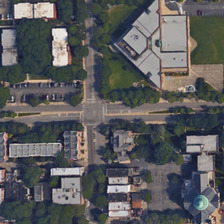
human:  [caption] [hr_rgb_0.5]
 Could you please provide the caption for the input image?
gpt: many green trees and buildings are in a school .

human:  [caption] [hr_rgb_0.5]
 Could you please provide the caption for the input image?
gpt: many green trees and buildings are in a school .

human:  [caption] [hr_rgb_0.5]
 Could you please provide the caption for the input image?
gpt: many green trees and buildings are in a school .

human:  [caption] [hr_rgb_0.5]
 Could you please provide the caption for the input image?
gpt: many green trees and buildings are in a school .

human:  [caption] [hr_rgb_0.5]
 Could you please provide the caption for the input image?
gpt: many green trees and buildings are in a school .